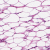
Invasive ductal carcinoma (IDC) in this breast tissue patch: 0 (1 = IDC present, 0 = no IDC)